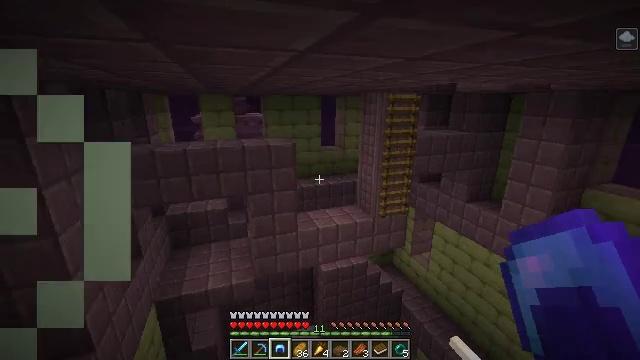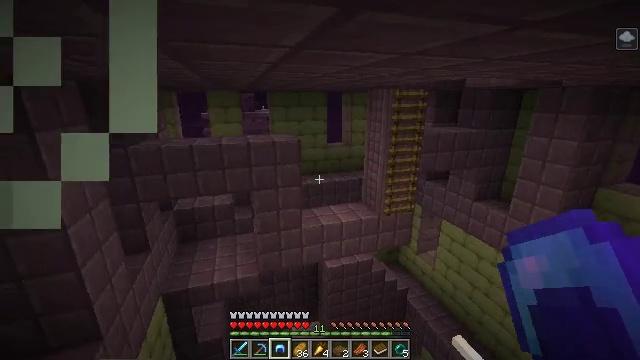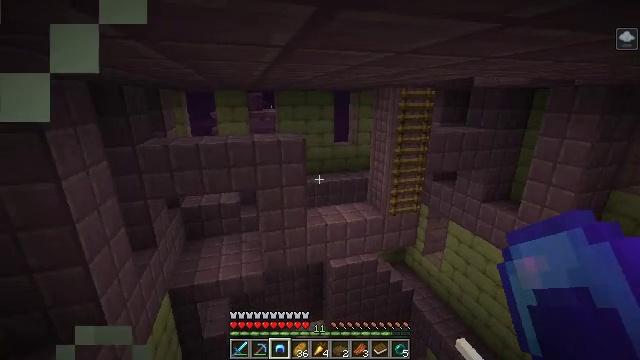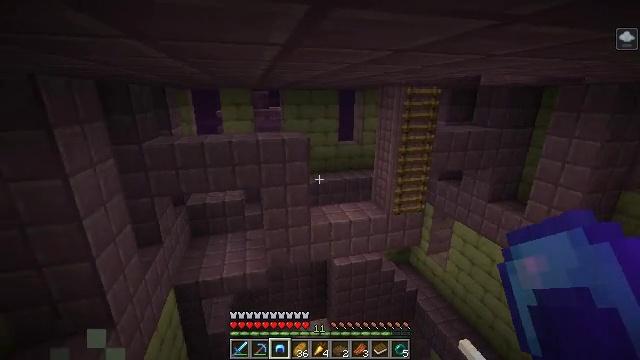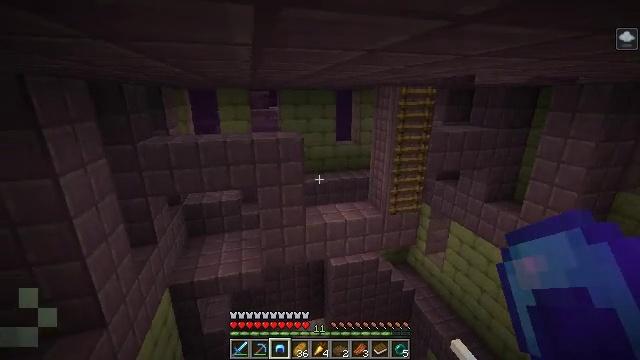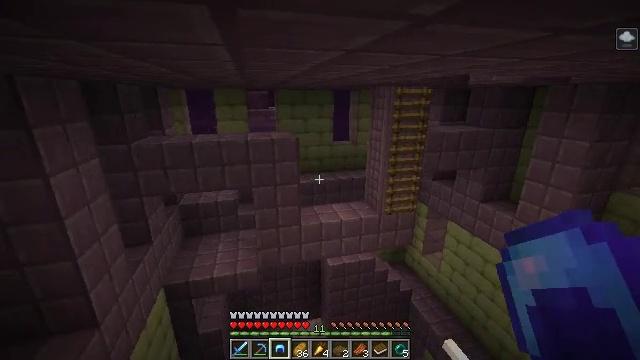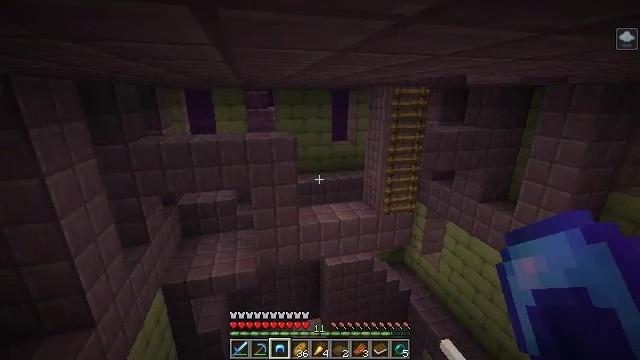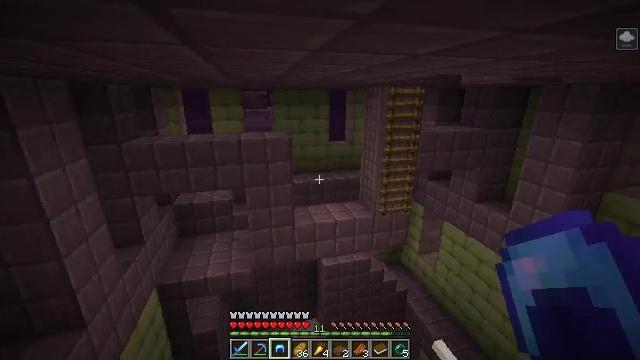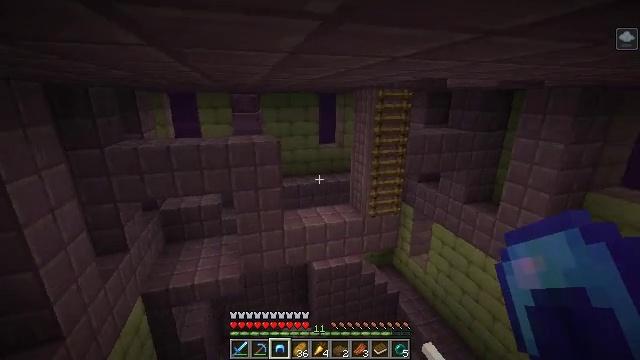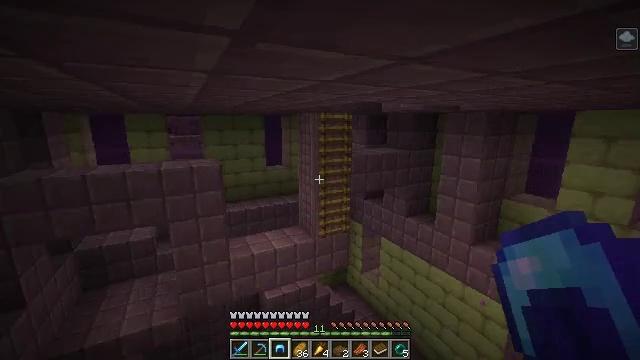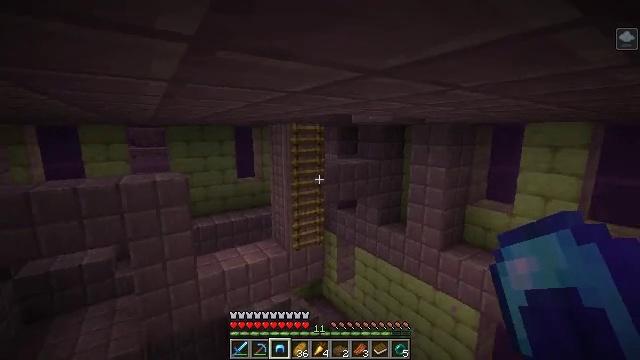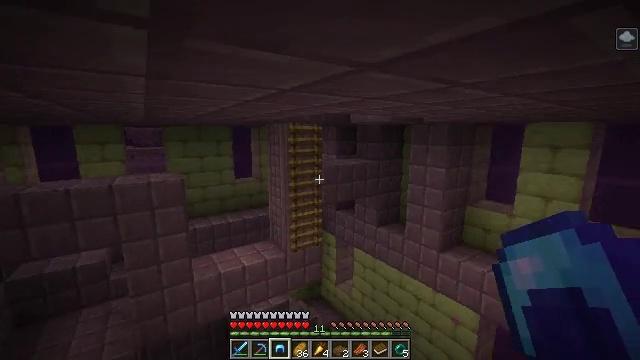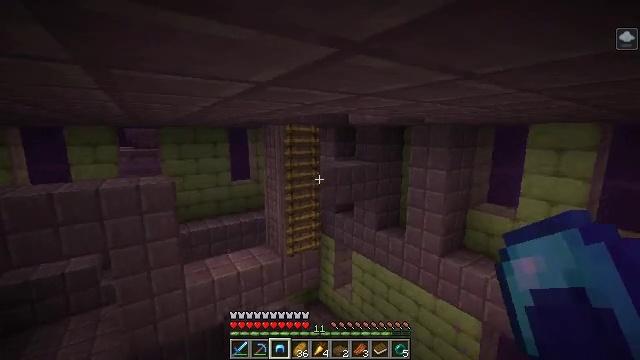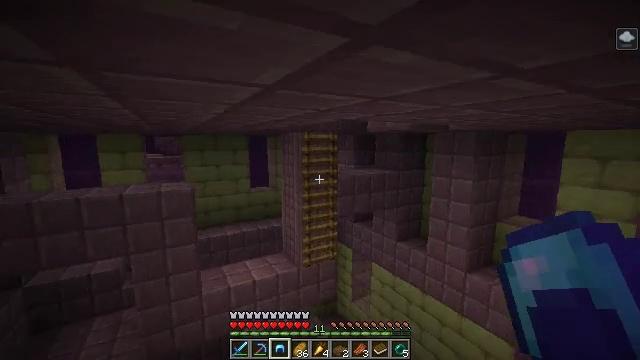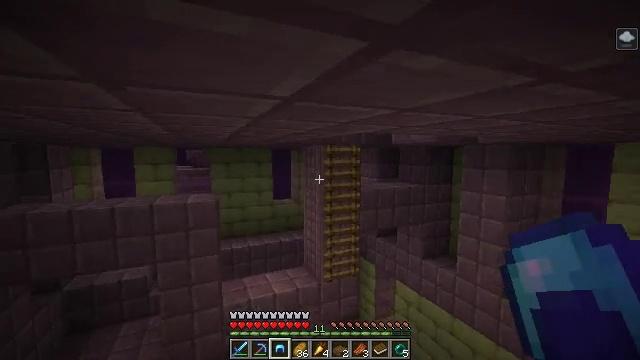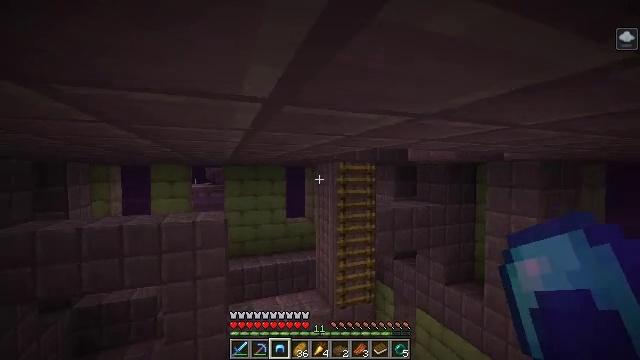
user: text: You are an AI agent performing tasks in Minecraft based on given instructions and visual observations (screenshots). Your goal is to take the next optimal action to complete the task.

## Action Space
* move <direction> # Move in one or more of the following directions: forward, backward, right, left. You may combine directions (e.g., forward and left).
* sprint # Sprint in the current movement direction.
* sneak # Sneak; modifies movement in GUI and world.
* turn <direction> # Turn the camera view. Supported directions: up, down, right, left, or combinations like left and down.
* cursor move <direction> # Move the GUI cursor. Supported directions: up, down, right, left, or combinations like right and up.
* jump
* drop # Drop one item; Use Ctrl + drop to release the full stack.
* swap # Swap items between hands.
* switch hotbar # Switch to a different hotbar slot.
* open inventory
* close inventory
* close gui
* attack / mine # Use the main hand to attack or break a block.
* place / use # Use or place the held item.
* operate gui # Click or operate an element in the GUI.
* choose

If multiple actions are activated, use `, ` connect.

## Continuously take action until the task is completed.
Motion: motion action
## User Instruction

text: Attack the ender chest to collect it.
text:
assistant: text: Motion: move right, turn left
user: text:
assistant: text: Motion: move right, turn left
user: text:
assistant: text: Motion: move right, turn left
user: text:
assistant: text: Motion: move right
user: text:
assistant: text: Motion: no_op
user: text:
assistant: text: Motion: no_op
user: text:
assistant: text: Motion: move forward
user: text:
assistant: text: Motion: move forward, turn right
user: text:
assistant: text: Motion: move forward, turn right and up
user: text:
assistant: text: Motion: move forward, turn right and up
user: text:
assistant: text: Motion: move forward
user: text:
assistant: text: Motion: move forward
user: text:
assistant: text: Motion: move forward, turn left and up
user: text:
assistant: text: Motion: move forward, turn left and up
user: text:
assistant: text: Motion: move forward, turn left and up
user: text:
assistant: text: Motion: move forward, turn up
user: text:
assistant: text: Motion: move forward
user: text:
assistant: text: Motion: move forward
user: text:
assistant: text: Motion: move forward
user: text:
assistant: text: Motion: move forward
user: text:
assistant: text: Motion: move forward, turn right and down
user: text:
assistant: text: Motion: move forward, turn right and up
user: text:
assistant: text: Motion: turn up
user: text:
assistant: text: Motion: turn up
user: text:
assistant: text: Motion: turn right and up
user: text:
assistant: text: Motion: turn right and up
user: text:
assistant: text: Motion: no_op
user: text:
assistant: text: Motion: no_op
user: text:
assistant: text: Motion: no_op
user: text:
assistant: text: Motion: turn right and up